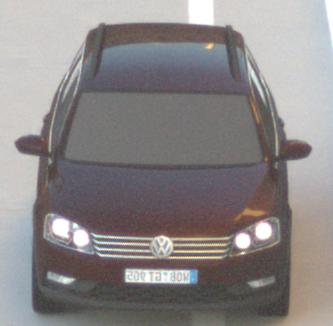
Make: VW
Model: Passat Alltrack 1.8 TSI
Detailed model: Passat (B7) Alltrack
Model produced from: 2012/03
Model produced until: 2013/06
Doors: 5
Color: red
Road condition: dry road
Daytime: sunrise or sunset
Contrast: medium contrast